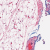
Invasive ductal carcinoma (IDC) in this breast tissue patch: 0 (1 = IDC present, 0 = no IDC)